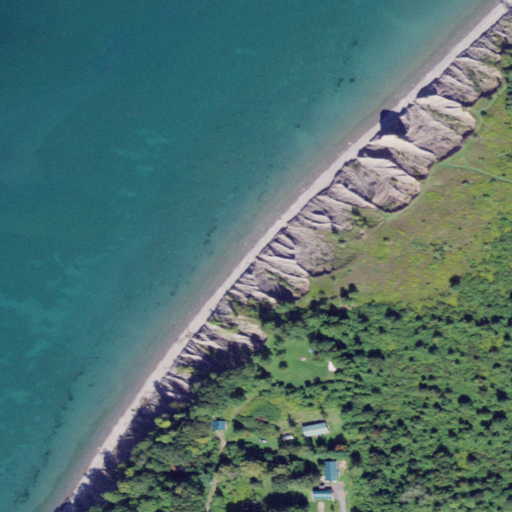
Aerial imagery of cliff(s) in New York named McIntyres Bluff containing open water, deciduous forest, pasture, barren land, open development, and grassland